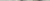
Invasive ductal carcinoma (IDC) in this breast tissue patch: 0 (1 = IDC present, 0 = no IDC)